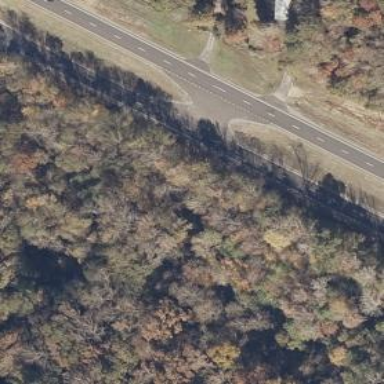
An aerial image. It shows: Trunk link highway.